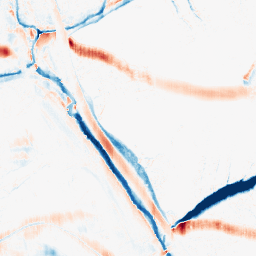
Category: morphological
Decomposition family: morphological_ellipse
Decomposition parameters: operation: average
width: 20
height: 5
Upsampling method: cubic_catmull_rom
Upsampling parameters: scale: 8
Upsampling scale: 8